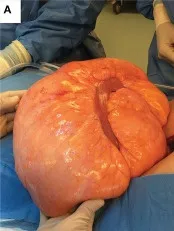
Images of the gross specimen. (A) mesenteric lipoma in situ.
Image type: medical_photograph (other_medical_photograph)